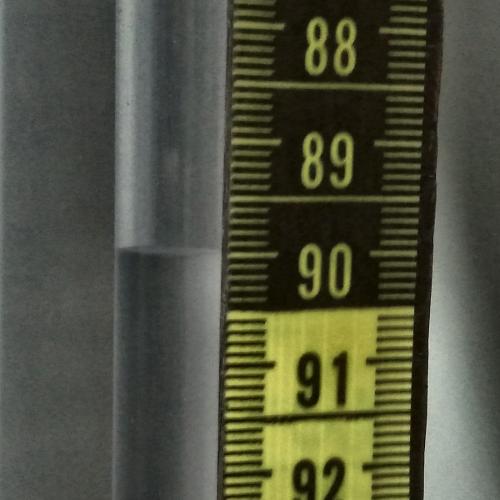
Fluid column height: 90.0 cm